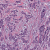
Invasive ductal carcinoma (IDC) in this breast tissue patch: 1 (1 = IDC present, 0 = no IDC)